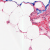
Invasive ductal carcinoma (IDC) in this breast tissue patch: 0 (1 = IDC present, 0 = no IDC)